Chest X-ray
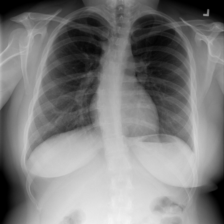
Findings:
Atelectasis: negative
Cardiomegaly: negative
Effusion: negative
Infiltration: negative
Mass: negative
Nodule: negative
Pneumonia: negative
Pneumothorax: negative
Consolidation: negative
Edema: negative
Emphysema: negative
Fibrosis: negative
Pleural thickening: negative
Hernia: negative